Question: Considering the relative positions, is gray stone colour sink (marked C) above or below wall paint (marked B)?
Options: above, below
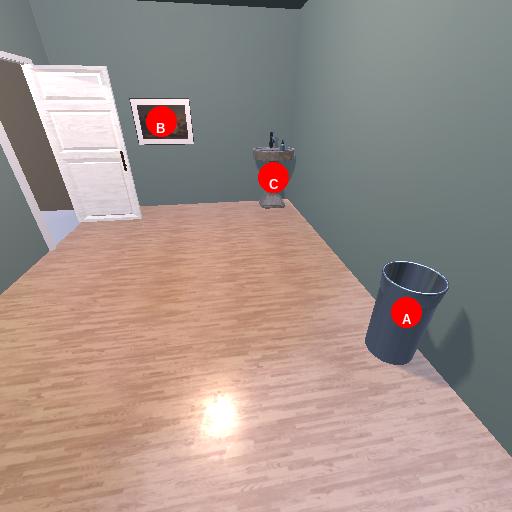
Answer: above